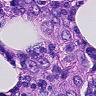
Metastatic tissue present: yes